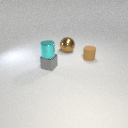
small brown rubber cylinder to the right of large brown metal sphere